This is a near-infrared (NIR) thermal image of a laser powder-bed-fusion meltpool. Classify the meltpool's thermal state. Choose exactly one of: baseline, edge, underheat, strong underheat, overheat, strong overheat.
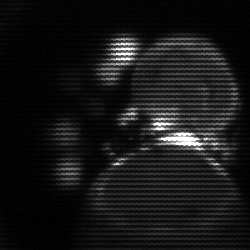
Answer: edge